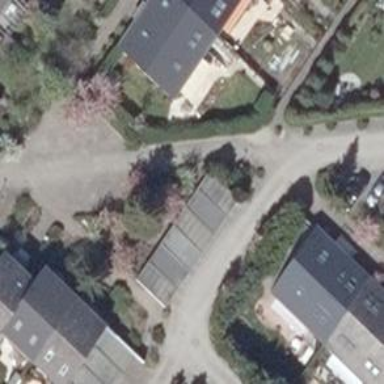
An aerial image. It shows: Group of garages.